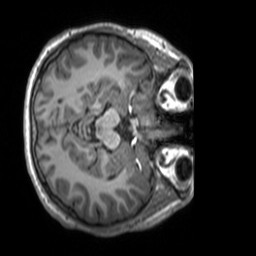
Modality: T1w
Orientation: axial
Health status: ill
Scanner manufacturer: siemens
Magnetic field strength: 3 T
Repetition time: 1.7 s
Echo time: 0.00239 s